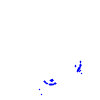
Particle: kaon